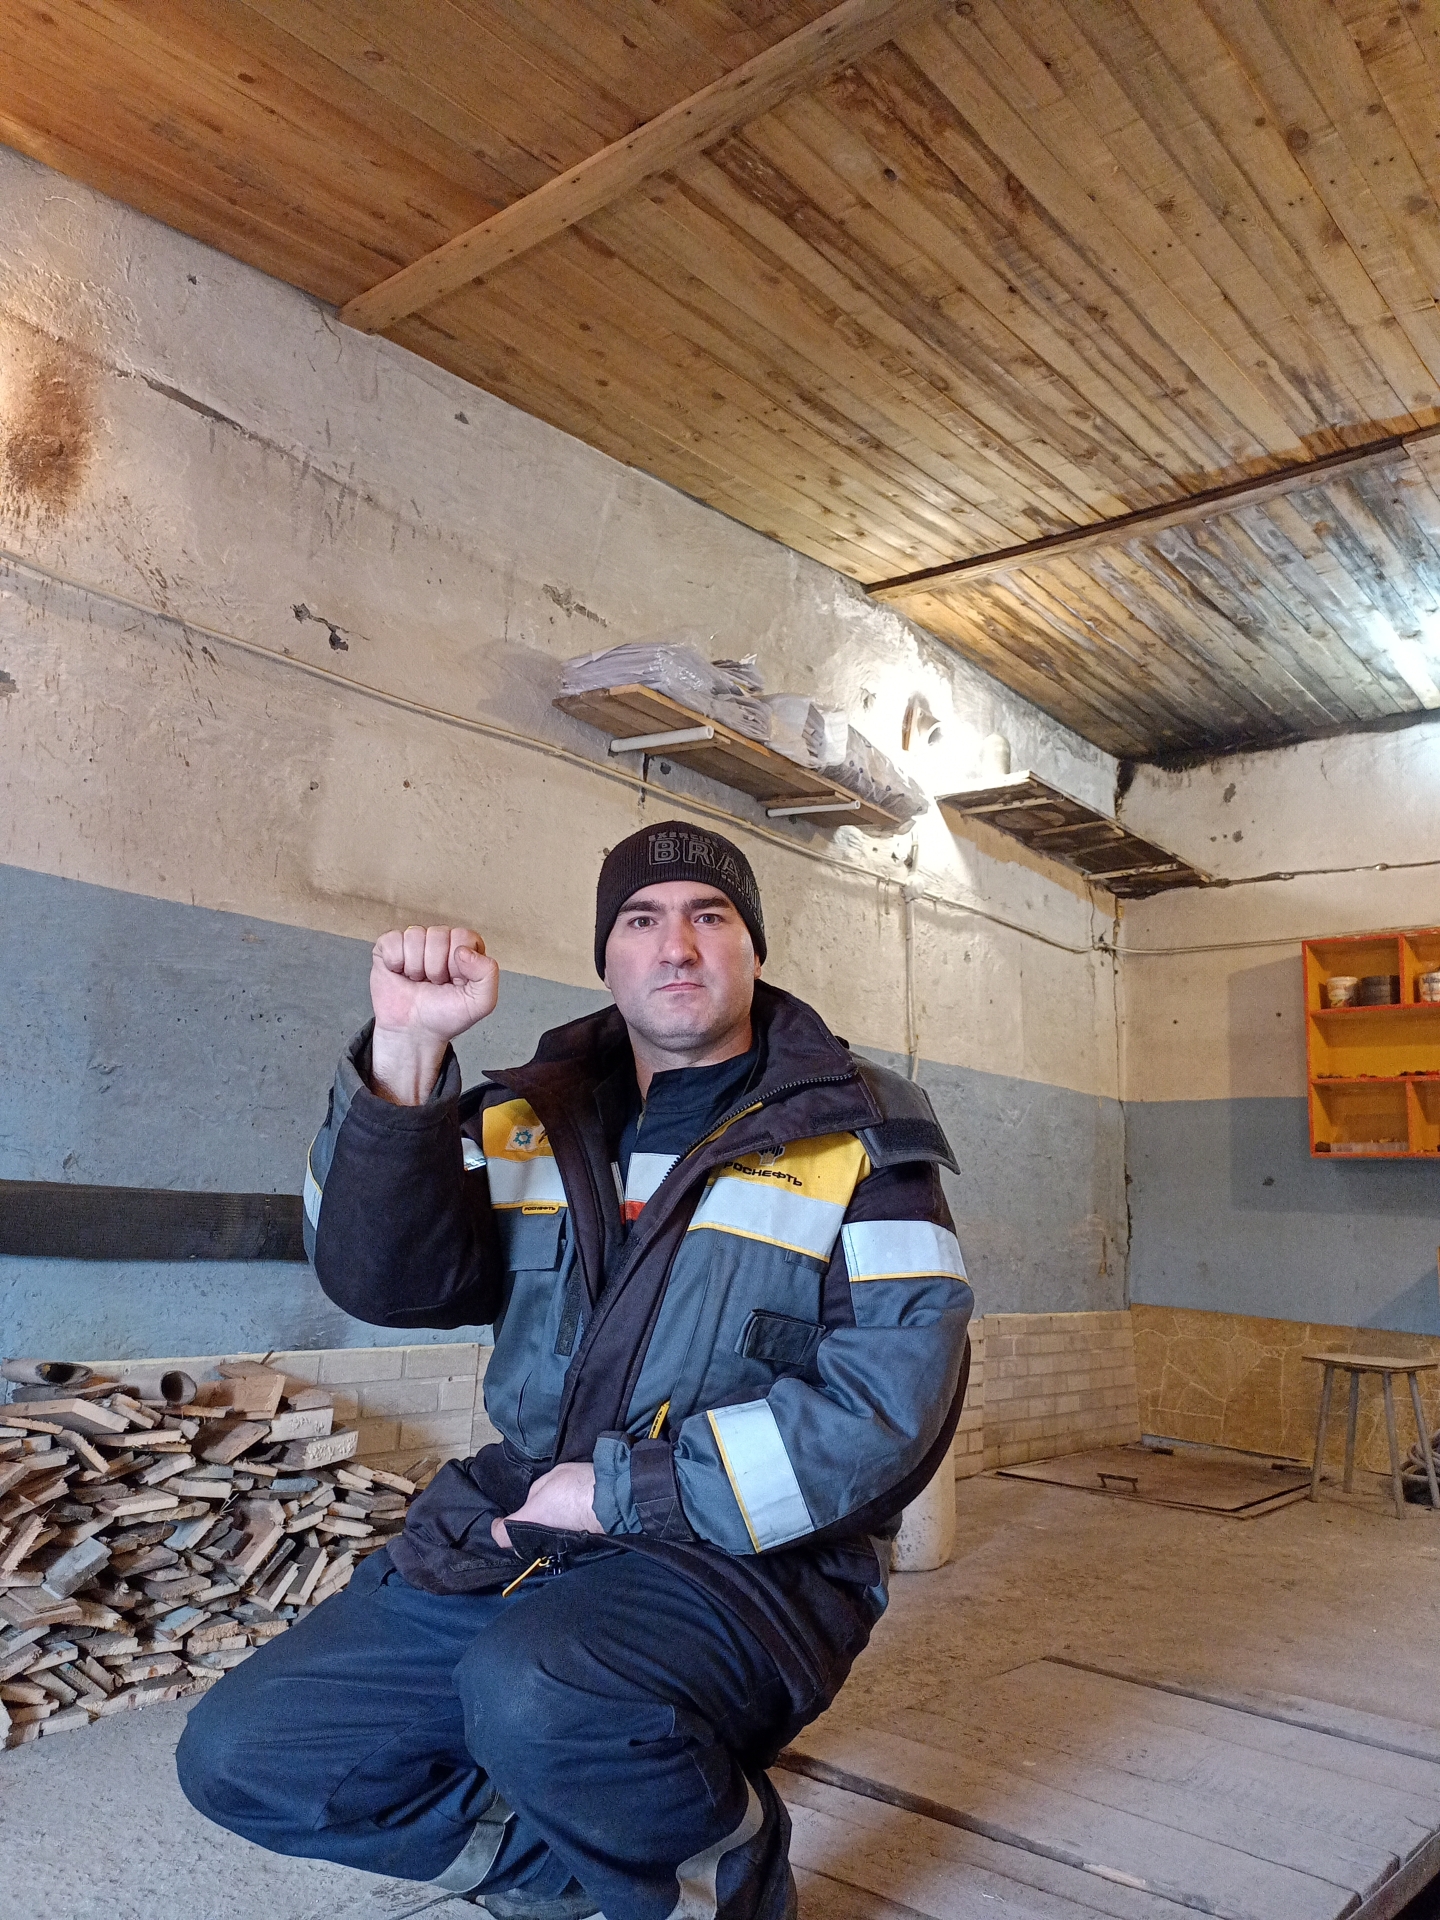
Label: clear